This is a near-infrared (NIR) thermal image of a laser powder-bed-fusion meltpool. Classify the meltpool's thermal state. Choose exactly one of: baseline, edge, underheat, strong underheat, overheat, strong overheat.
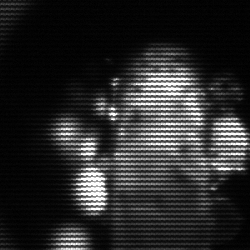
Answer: strong underheat